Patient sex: F
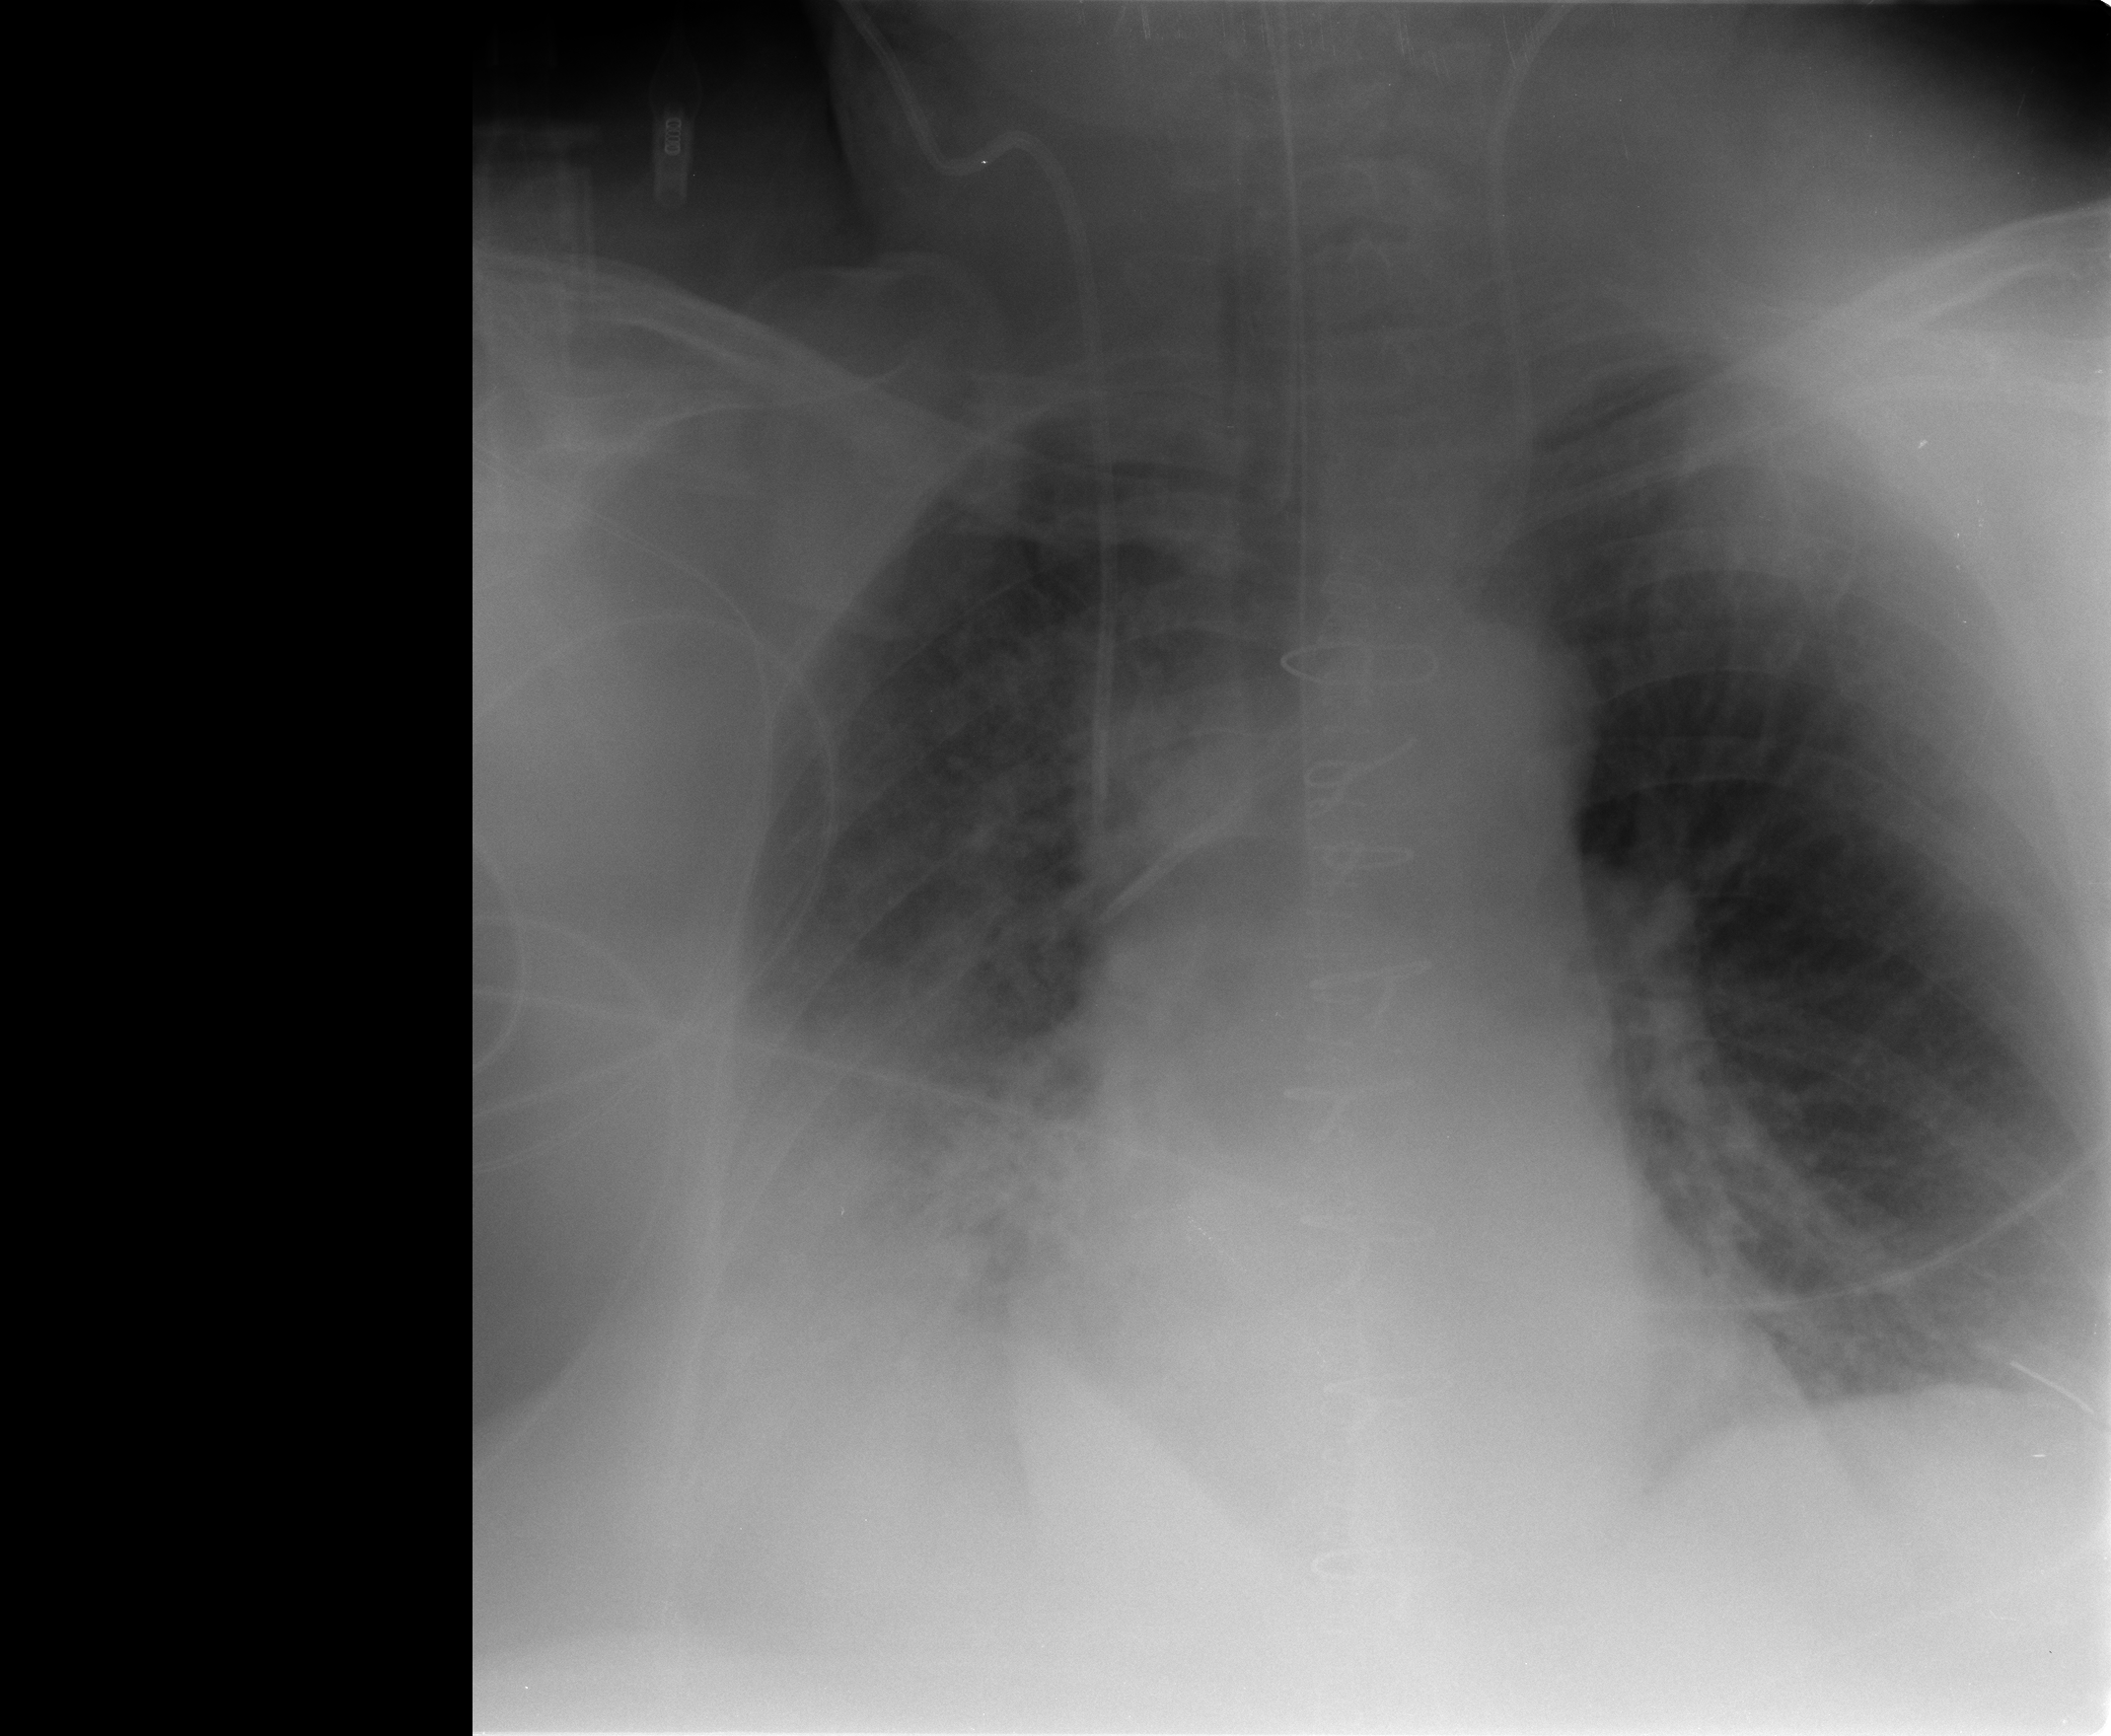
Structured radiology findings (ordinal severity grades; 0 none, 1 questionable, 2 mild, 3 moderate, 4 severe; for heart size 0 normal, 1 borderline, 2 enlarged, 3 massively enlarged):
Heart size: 0
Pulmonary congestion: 2
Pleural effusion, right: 3
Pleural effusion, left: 2
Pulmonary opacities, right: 2
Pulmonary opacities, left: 0
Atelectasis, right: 3
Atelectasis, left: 2